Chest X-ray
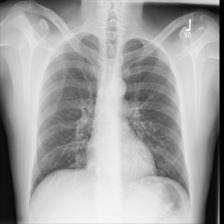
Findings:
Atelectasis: negative
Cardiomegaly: negative
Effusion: negative
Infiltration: negative
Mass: negative
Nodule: negative
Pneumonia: negative
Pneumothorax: negative
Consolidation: negative
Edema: negative
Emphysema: negative
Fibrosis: negative
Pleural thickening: negative
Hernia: negative